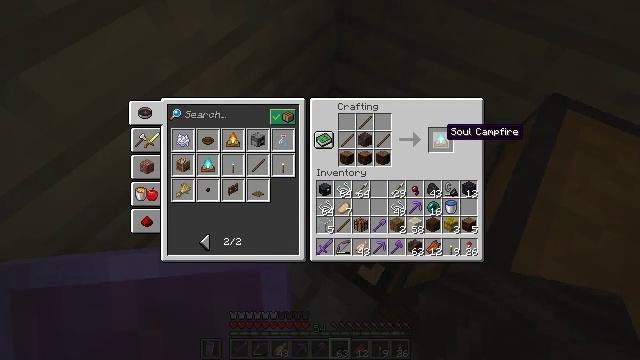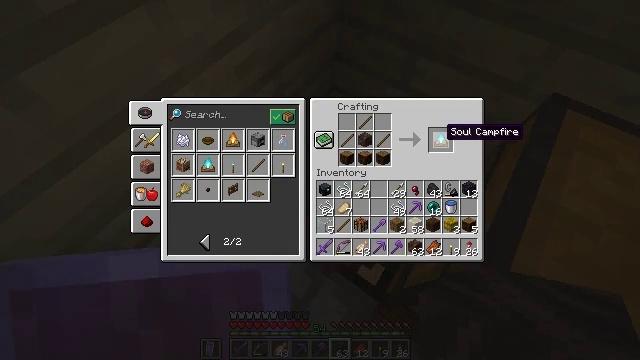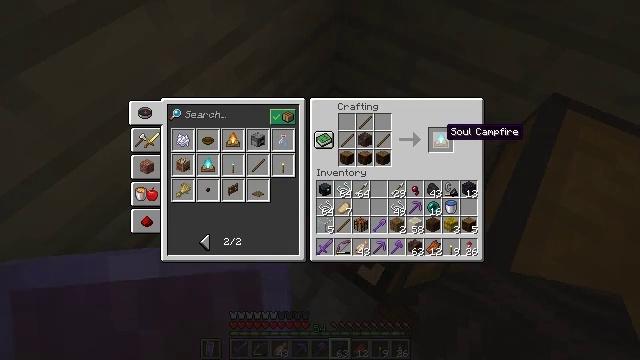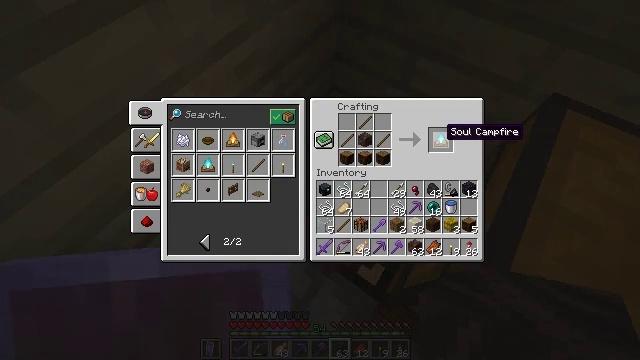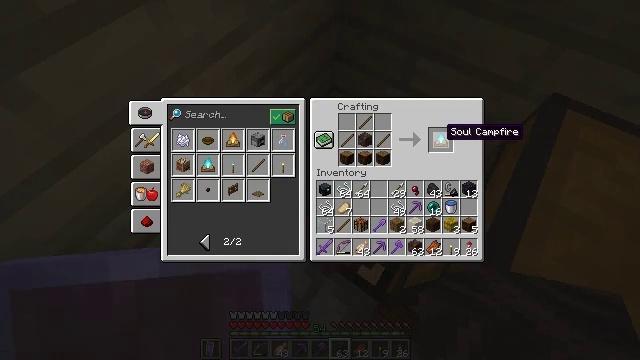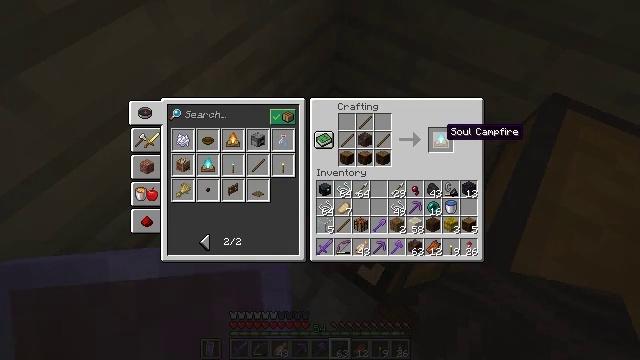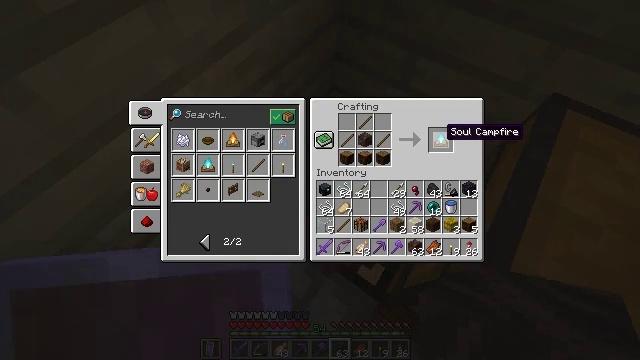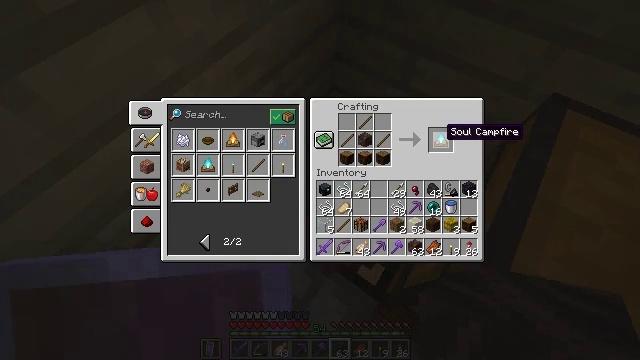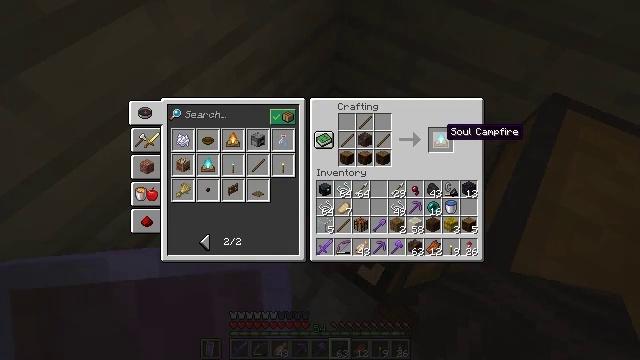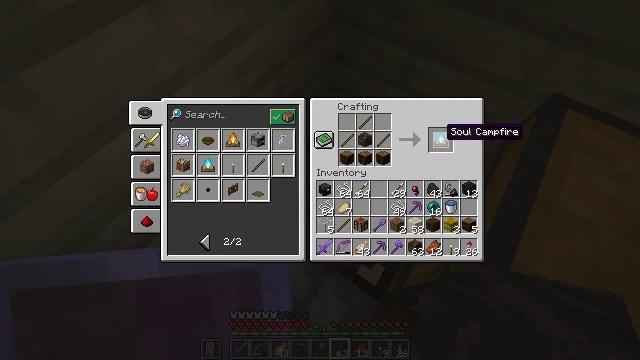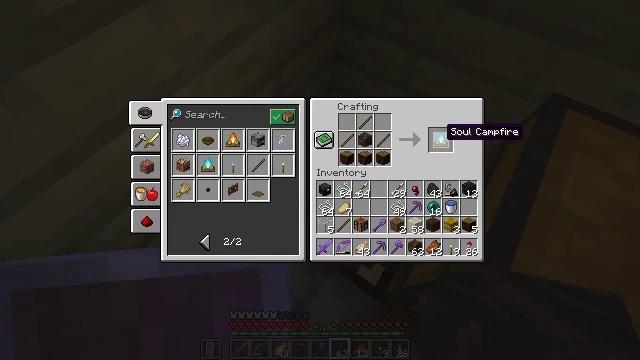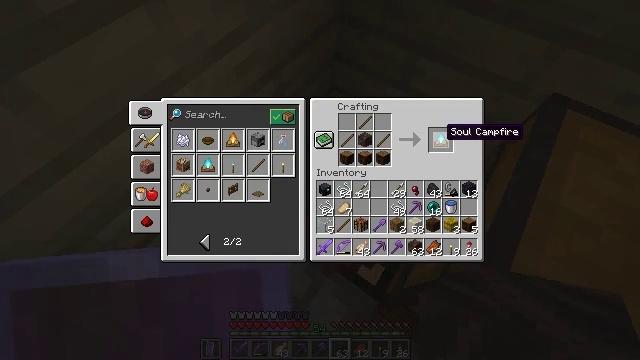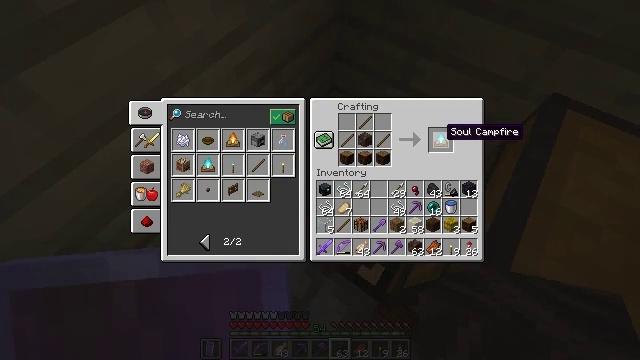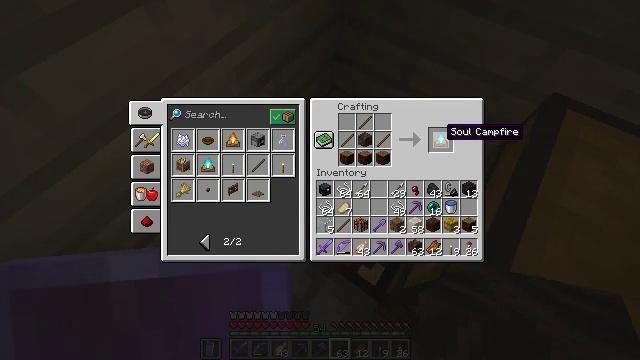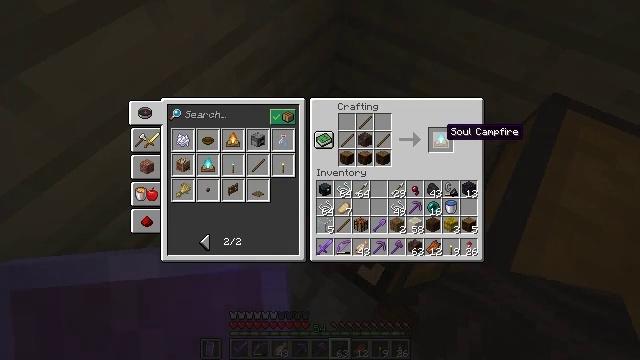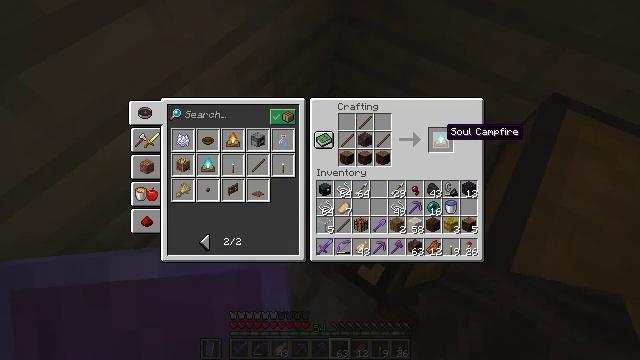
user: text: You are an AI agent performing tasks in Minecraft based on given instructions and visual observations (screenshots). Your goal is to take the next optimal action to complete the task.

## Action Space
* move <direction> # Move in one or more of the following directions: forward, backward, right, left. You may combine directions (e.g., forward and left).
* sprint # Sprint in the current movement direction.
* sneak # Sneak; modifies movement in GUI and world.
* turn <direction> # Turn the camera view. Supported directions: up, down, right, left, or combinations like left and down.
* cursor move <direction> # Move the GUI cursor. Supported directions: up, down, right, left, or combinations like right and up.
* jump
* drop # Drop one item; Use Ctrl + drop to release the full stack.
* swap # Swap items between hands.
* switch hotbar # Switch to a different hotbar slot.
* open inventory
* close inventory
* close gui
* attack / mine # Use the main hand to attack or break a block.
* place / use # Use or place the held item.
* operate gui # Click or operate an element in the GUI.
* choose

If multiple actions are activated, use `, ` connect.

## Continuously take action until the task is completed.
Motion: motion action
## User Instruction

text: Prepare the materials to craft a soul campfire.
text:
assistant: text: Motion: sneak
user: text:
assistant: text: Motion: sneak
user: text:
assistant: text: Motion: sneak
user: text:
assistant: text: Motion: sneak
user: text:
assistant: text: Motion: sneak
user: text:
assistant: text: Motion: sneak
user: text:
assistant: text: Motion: sneak
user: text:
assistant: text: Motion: sneak
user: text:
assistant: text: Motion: sneak
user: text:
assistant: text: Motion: sneak
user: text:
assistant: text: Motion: sneak
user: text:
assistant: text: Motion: sneak
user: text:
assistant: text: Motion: sneak
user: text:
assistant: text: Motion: sneak
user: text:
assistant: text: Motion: sneak
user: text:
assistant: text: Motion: sneak
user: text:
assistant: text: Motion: sneak
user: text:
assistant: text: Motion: sneak
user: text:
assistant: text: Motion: sneak
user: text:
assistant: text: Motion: sneak
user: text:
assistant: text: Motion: sneak
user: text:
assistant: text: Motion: sneak
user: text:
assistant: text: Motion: sneak
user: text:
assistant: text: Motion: sneak, attack / mine
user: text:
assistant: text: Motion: sneak, attack / mine
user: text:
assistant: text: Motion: sneak, attack / mine
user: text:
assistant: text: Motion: sneak, attack / mine
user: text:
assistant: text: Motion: sneak
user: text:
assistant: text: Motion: sneak